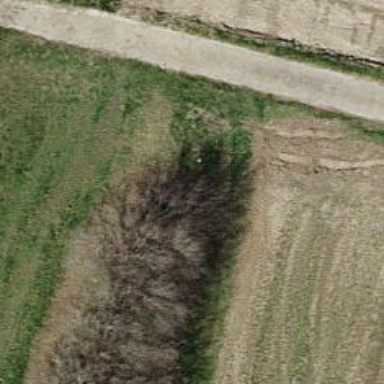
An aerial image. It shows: Row of trees in natural setting.